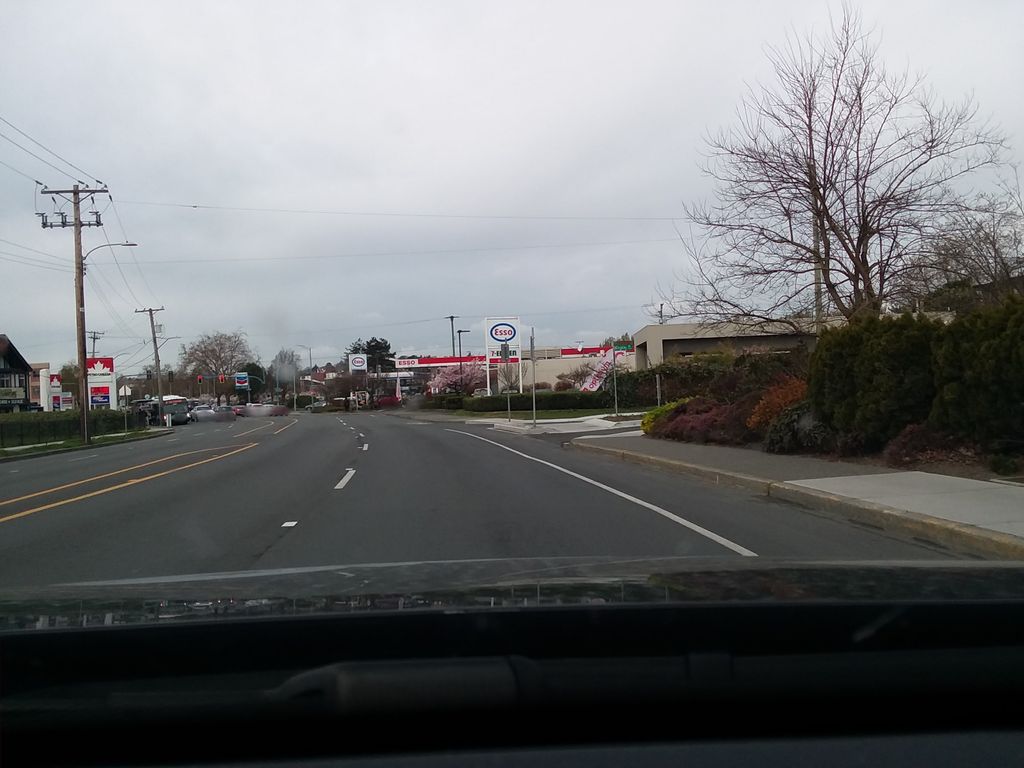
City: victoria